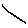
Label: line